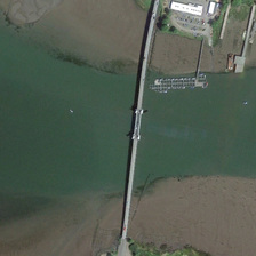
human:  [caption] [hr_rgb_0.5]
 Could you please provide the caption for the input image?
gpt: Living bridges on the river and some boats on the river.

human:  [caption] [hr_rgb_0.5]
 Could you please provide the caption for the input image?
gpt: Bridges and boats on the river.

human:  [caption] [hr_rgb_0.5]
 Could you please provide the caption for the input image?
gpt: A living bridge on the river and some boats on the river.

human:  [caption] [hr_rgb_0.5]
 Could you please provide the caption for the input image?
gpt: A bridge on the river and some boats on the river.

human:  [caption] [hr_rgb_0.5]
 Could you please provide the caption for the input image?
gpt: Living bridges in the river and some boats in the river.